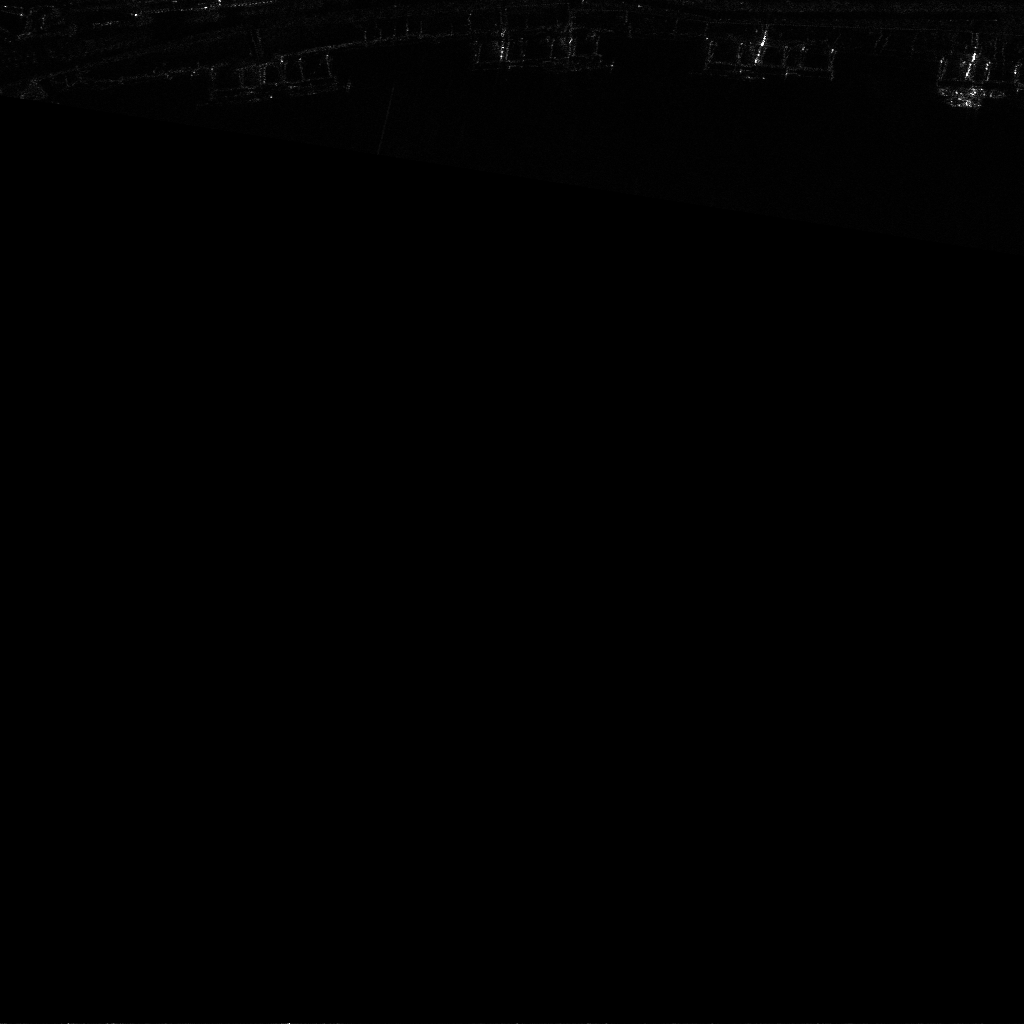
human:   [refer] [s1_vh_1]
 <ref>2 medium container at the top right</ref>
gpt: <box>[[94, 6, 95, 11, 90], [91, 9, 96, 10, 11]]</box>